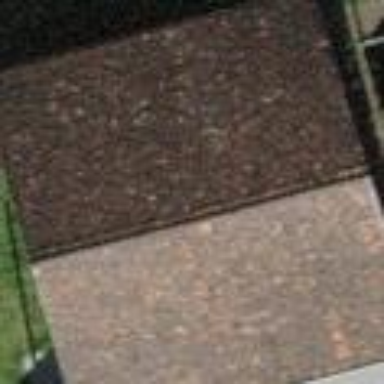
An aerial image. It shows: Barn.